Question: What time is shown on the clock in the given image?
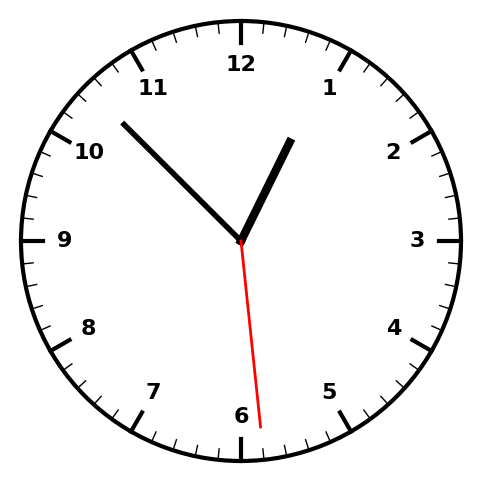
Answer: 12:52:29